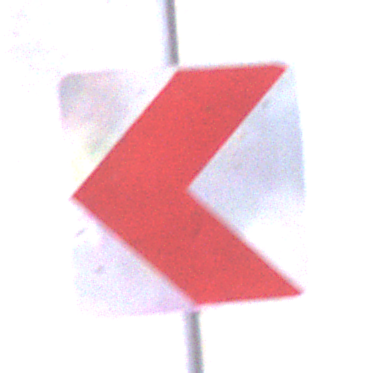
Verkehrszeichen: RichtungstafelnInKurvenKleinRechts
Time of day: MorningAfternoon
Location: Outdoor (Urban)
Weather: PartlyCloudy
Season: NotSpecified
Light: Natural